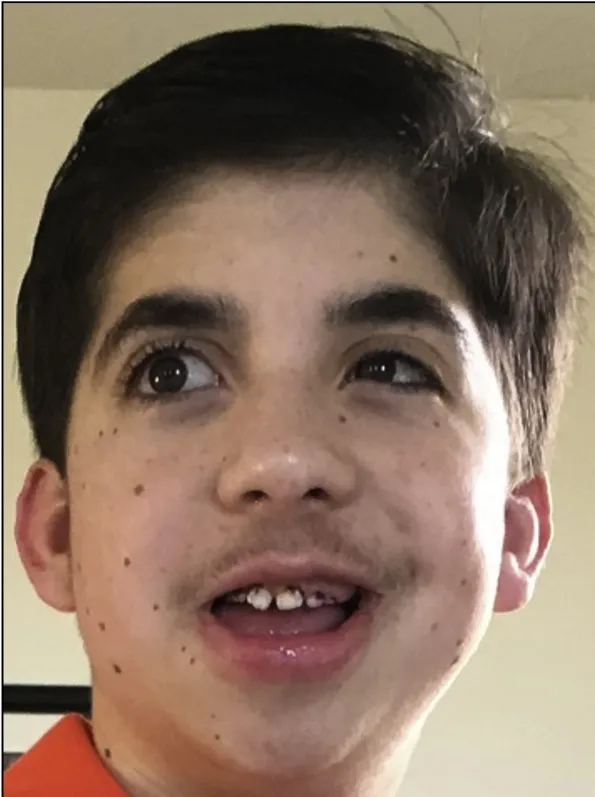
Clinical photographs of patient's face. Note the distinctive facial features with bushy arched eyebrows, long eyelashes, thick everted upper lip, broad nasal bridge, facial nevi, and hypertrichosis on upper cutaneous lip.
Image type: medical_photograph (oral_photograph)